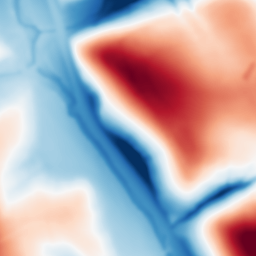
Category: multiscale
Decomposition family: dog
Decomposition parameters: sigma_low: 2
sigma_high: 50
Upsampling method: linear_exact
Upsampling parameters: scale: 2
Upsampling scale: 2